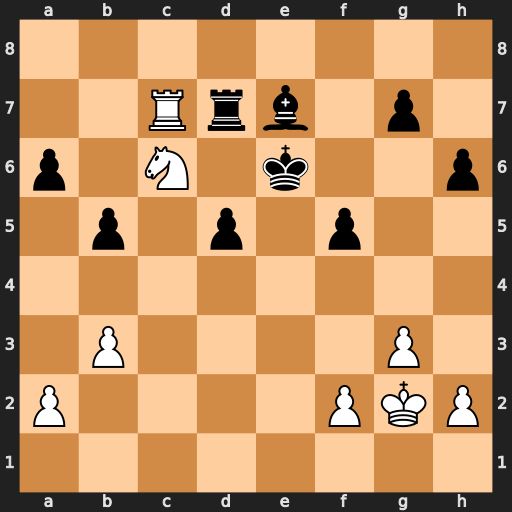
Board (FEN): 8/2Rrb1p1/p1N1k2p/1p1p1p2/8/1P4P1/P4PKP/8
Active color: w
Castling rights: -
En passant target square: -
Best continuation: Nd4+ Kd6 Rc6+ Ke5 Nf3+ Ke4 Re6+ Kd3 Ne5+